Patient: sex M, age 29
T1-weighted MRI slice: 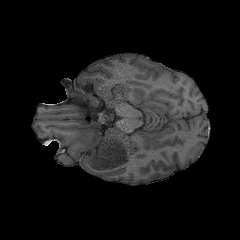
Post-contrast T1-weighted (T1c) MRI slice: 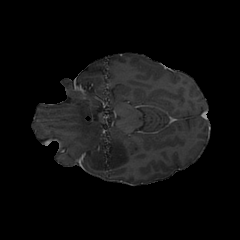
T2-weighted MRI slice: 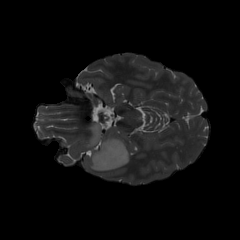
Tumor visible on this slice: yes
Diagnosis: Astrocytoma, IDH-mutant
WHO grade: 2